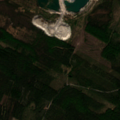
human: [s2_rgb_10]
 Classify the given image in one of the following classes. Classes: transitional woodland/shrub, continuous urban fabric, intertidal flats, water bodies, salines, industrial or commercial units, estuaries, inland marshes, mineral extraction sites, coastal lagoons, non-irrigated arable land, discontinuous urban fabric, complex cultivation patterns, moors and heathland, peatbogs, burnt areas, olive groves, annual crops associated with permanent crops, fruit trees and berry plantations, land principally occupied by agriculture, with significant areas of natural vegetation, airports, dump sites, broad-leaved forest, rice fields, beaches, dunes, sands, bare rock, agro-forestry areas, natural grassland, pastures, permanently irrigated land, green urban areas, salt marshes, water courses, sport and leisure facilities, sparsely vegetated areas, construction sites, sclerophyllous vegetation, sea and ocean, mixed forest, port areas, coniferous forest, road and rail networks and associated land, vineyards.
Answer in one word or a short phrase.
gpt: mineral extraction sites, coniferous forest, mixed forest, transitional woodland/shrub